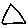
Label: triangle